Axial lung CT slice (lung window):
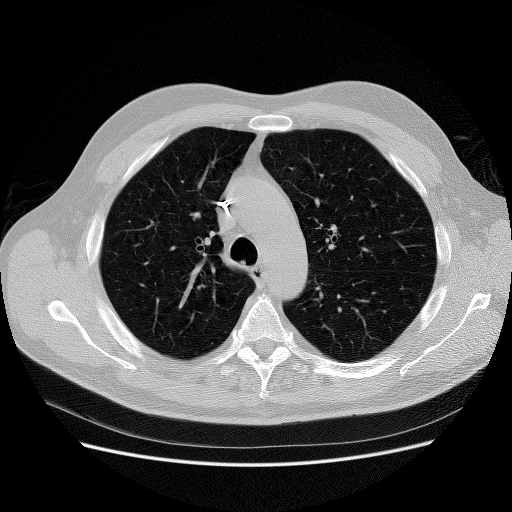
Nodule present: no